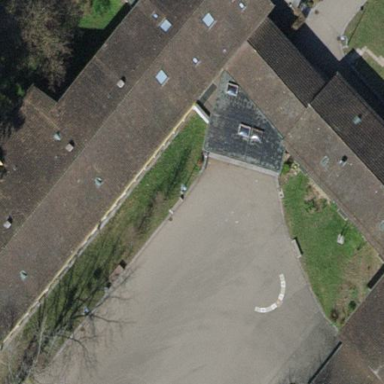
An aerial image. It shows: School building.